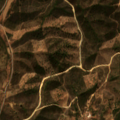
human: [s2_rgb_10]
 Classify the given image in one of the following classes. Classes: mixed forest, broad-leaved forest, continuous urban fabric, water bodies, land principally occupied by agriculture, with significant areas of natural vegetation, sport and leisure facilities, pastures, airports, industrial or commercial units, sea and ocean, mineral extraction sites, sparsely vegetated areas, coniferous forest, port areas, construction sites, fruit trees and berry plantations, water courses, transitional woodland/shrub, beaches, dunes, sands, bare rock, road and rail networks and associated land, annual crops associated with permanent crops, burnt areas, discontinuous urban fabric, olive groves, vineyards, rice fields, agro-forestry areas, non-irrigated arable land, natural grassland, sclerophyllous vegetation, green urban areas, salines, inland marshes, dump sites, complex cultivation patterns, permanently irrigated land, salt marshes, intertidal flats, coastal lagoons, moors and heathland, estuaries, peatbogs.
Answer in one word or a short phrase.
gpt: land principally occupied by agriculture, with significant areas of natural vegetation, broad-leaved forest, transitional woodland/shrub